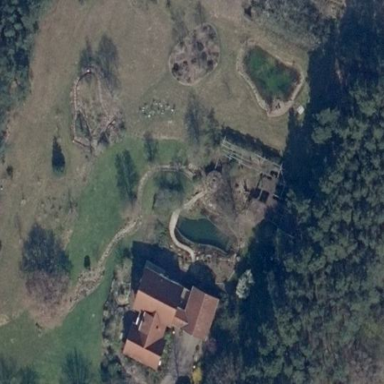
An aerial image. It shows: Garden that is leisure land.